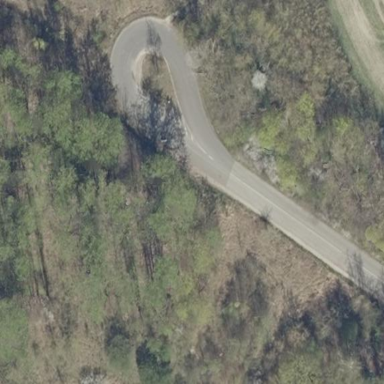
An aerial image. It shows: Unclassified road with asphalt surface.